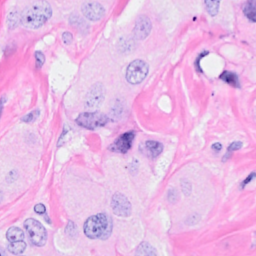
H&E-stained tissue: Breast